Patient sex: F
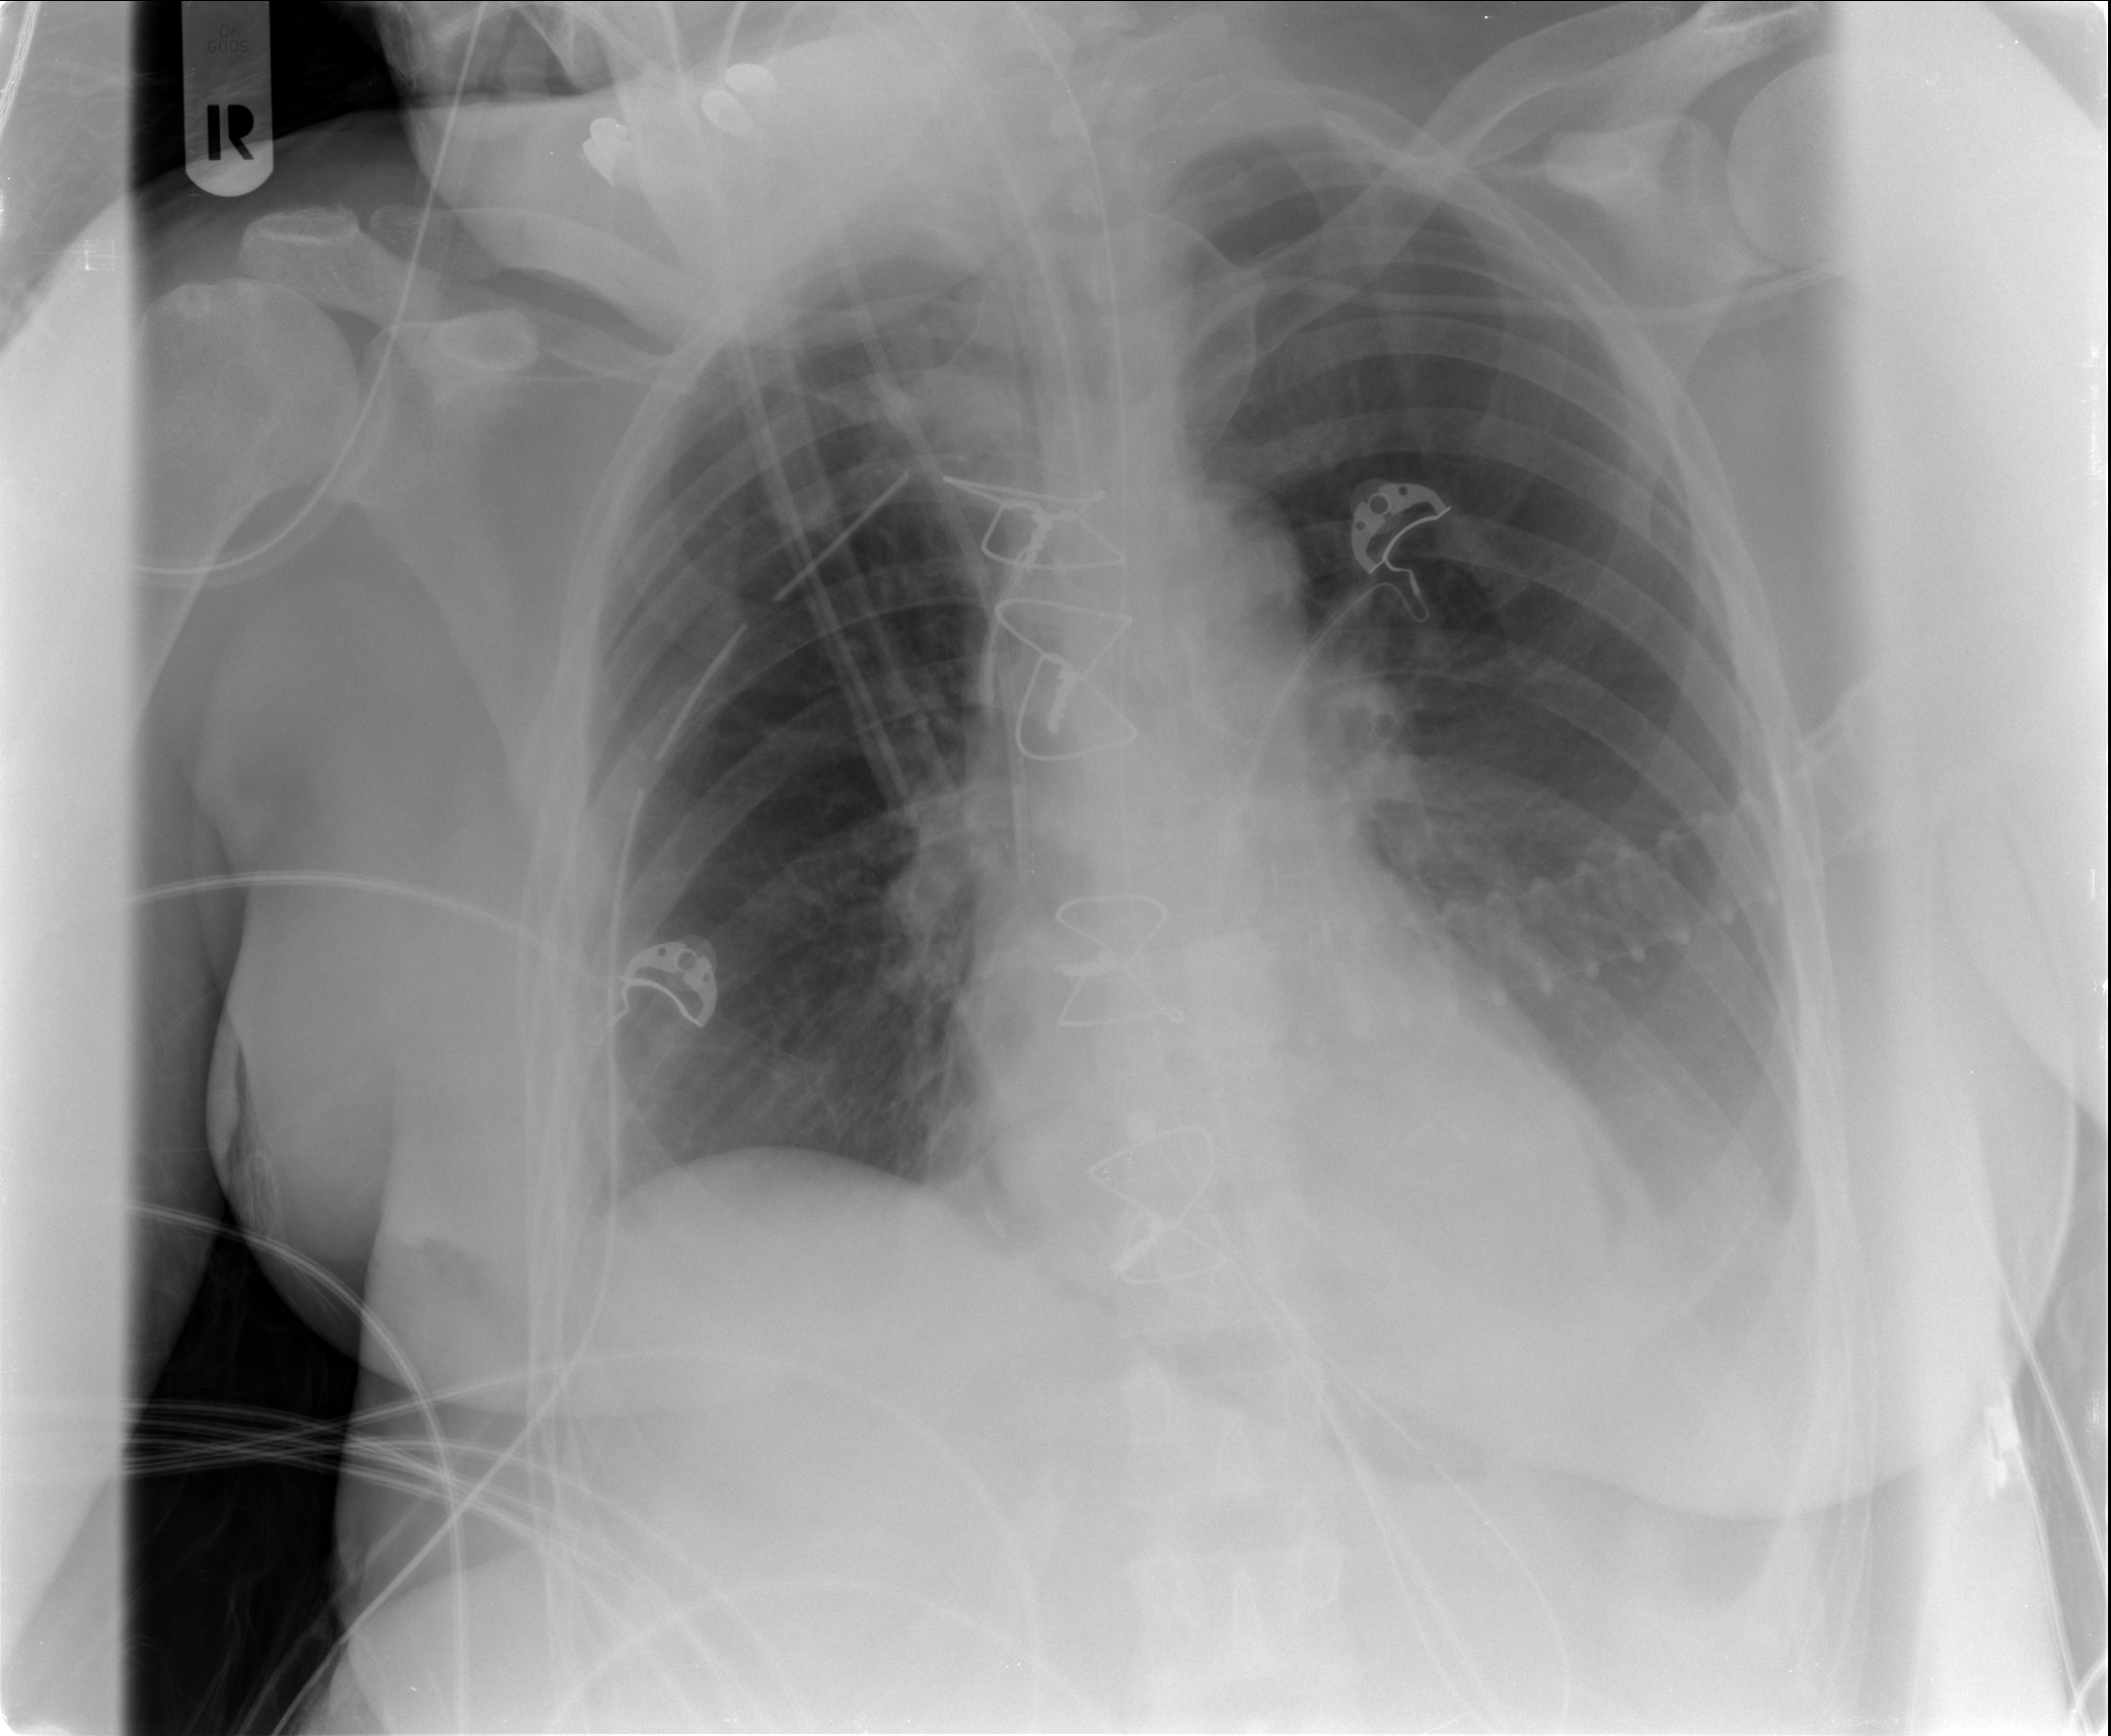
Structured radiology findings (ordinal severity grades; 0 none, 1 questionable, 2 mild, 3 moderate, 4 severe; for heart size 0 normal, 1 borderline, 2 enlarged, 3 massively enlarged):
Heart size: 0
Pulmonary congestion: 0
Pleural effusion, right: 0
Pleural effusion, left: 2
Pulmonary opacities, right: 0
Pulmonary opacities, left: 0
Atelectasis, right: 0
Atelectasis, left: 2